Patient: sex F, age 89
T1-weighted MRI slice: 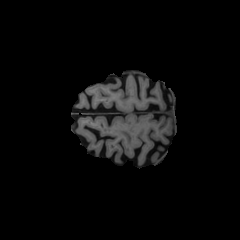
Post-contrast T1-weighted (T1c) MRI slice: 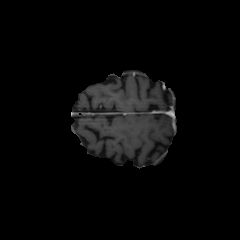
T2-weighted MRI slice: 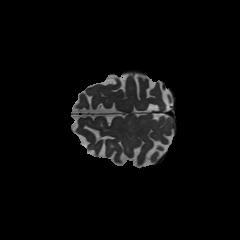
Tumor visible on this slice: no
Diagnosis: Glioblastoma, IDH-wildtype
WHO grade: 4